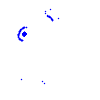
Particle: pion